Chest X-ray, PA view. Patient: 47 years old, sex F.
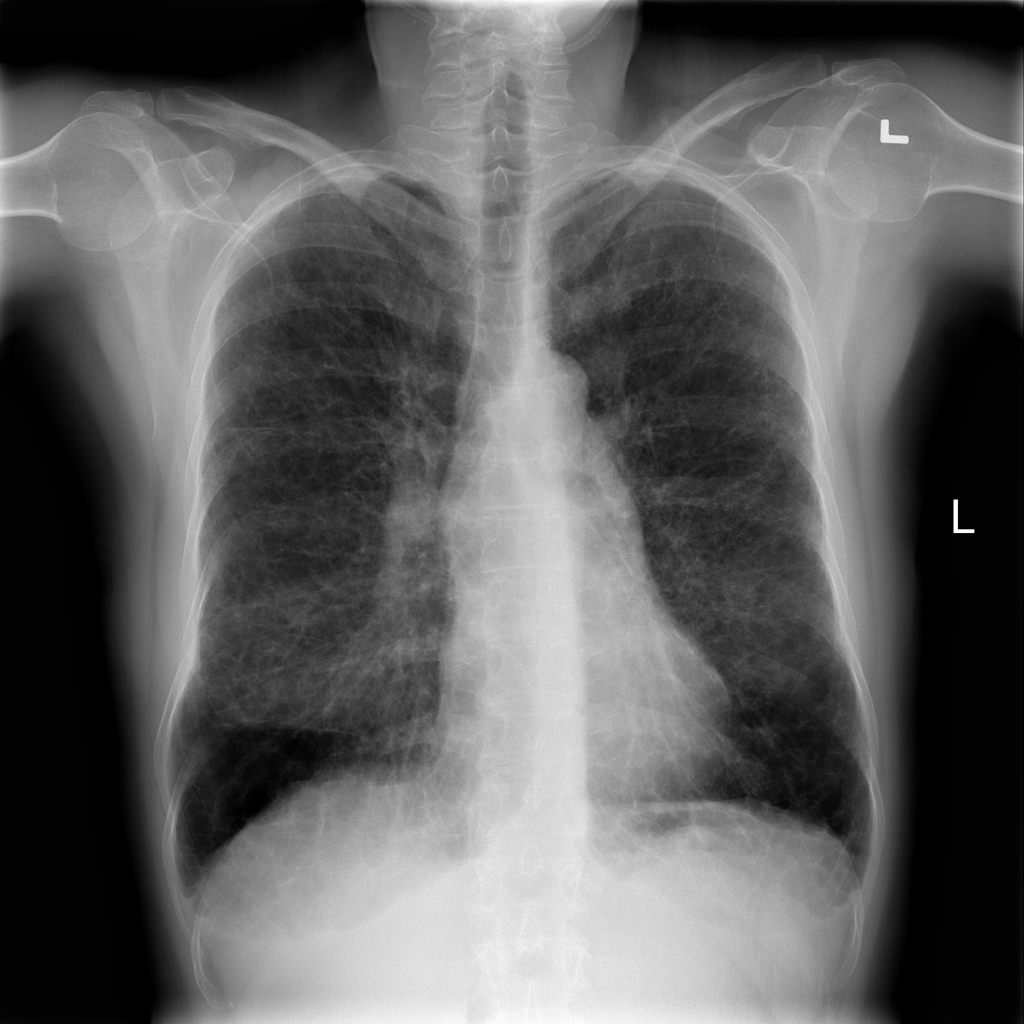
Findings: Pneumothorax